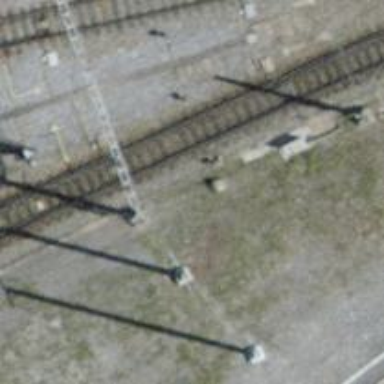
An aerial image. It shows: Single-track electrified railway siding with contact line for service.